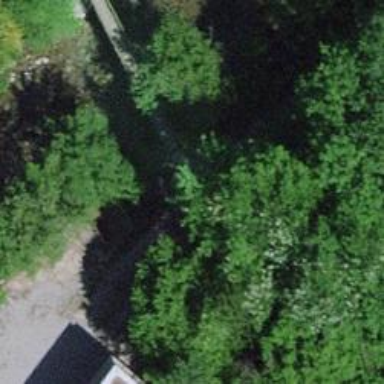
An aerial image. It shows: Unpaved path.